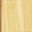
Piece: xx